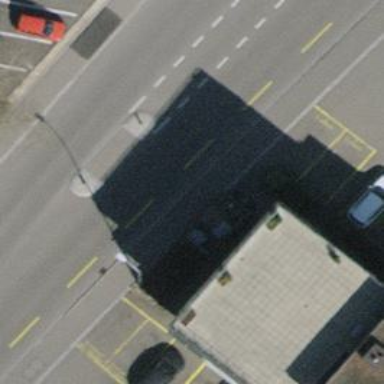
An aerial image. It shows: Sidewalk.